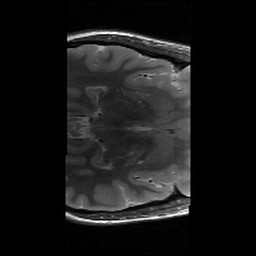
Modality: T2w
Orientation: axial
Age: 22
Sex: female
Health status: healthy
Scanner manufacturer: siemens
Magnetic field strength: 3 T
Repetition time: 6 s
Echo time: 0.064 s